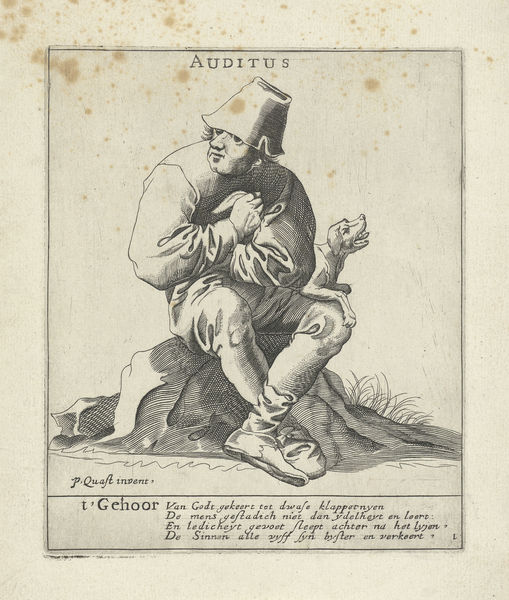
Titel: Het Gehoor
Künstler: Pieter Jansz. Quast
Standort: Amsterdam
Institution: Rijksmuseum
Schlagwörter: gott, mann, sitzen, hut, gras, hund, stein, schrift, schuhe, druck, flecken, bellen, auditus, gehoor